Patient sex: F
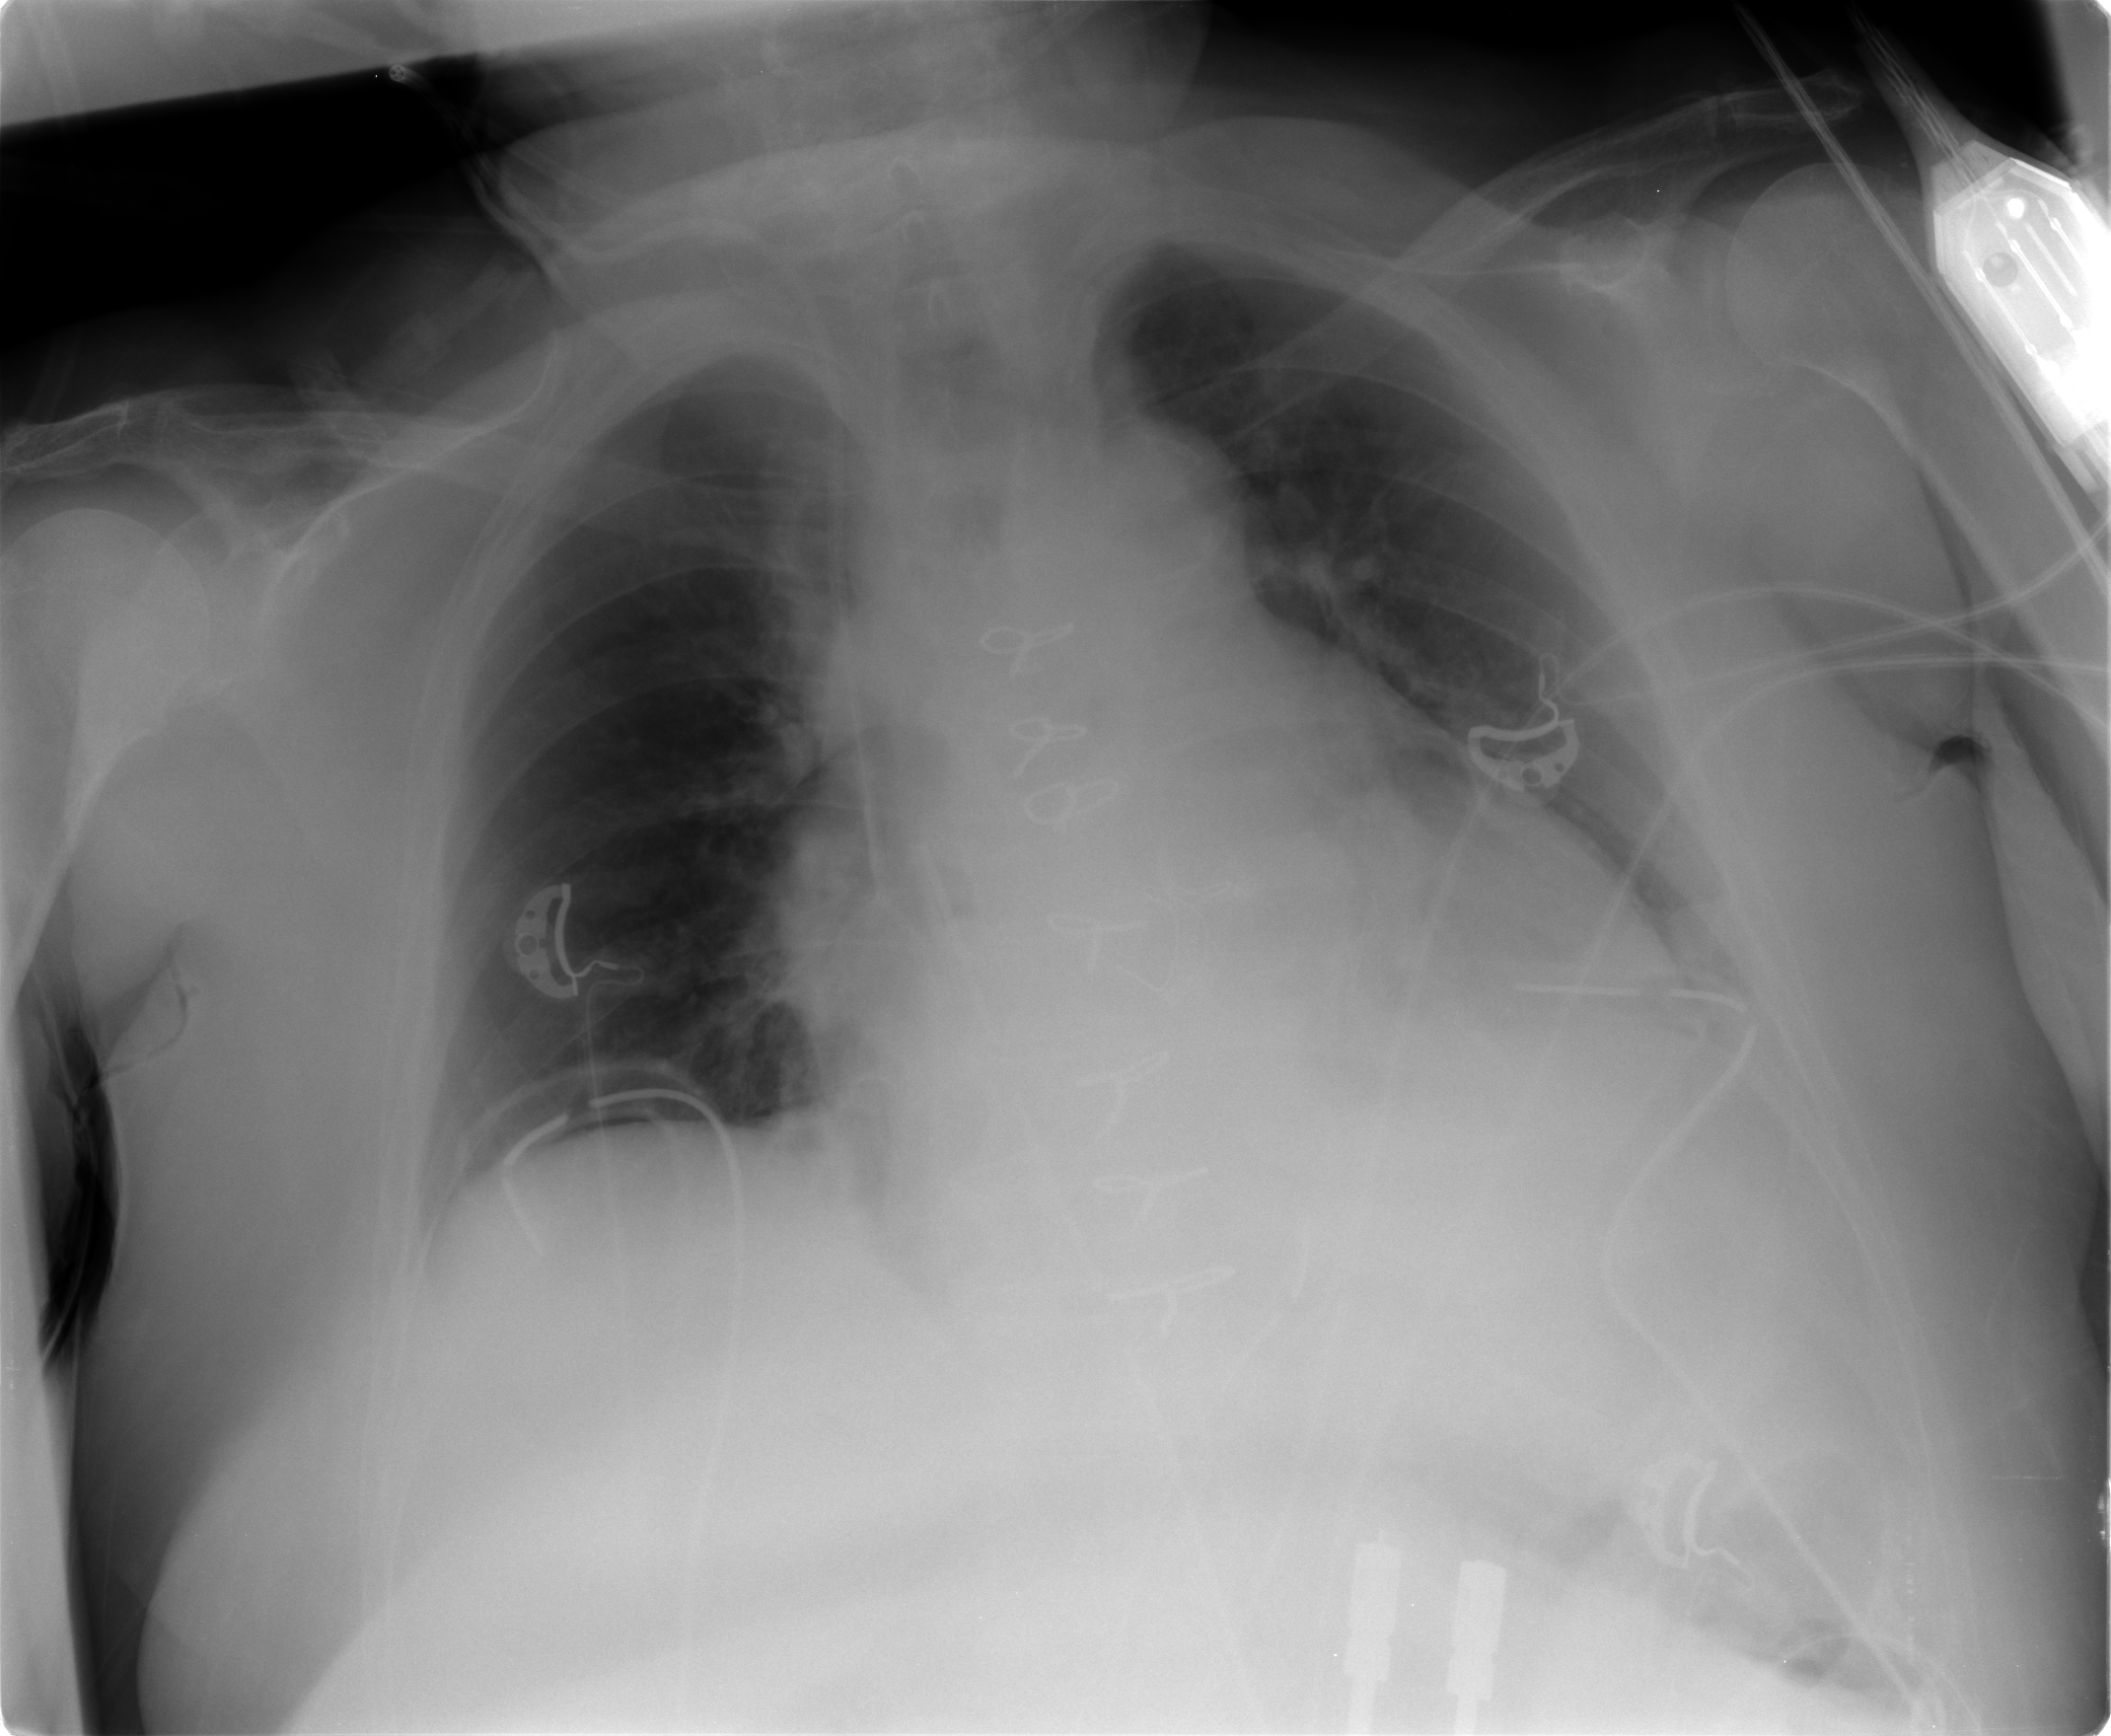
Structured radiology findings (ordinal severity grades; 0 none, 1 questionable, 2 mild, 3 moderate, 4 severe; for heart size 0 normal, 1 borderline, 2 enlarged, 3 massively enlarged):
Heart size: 2
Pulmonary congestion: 2
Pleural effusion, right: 0
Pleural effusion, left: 2
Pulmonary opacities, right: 0
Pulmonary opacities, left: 0
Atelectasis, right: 1
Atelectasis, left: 1